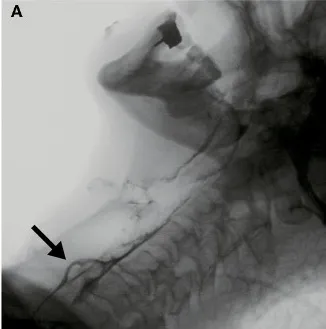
Clinical findings in case 2. (A) Preoperative videofluoroscopic swallowing study (VFSS). The arrow shows contrast agent aspiration into the trachea during swallowing.
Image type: radiology (x_ray)